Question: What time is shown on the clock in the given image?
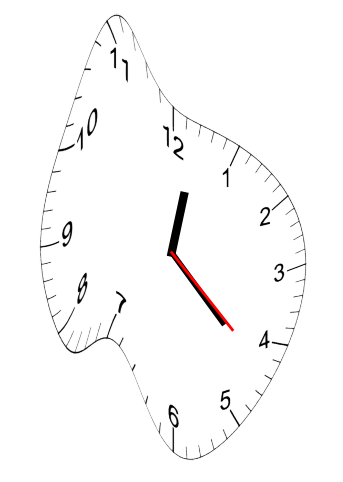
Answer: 12:22:22